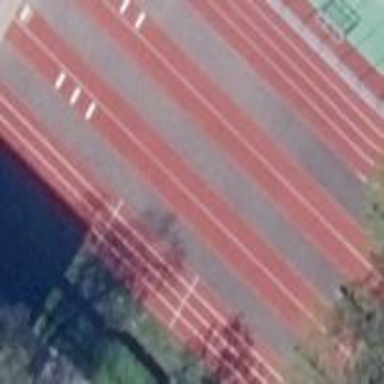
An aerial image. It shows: Tartan track dedicated to long jump training.